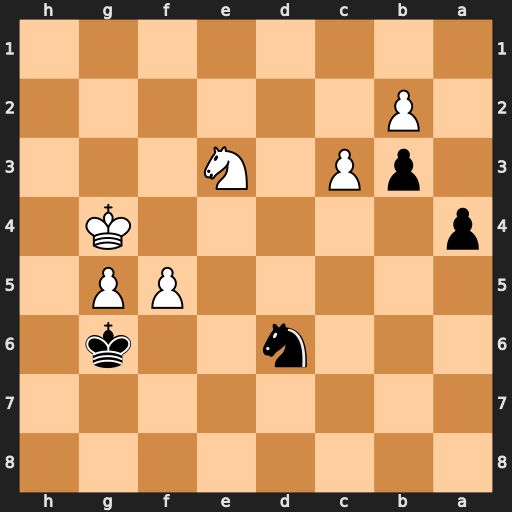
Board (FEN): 8/8/3n2k1/5PP1/p5K1/1pP1N3/1P6/8
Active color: b
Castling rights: -
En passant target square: -
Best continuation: Nxf5 Nxf5 a3 bxa3 b2